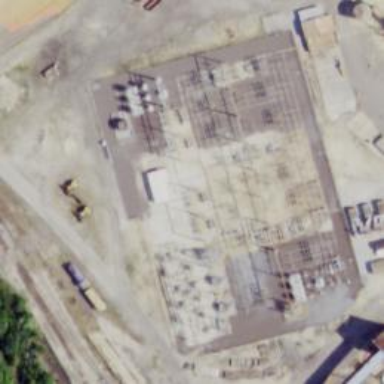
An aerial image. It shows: Switch used for power control.